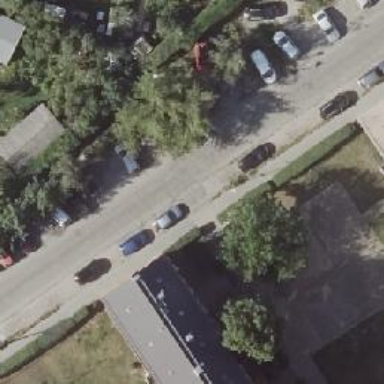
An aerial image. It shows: Residential road with asphalt surface.